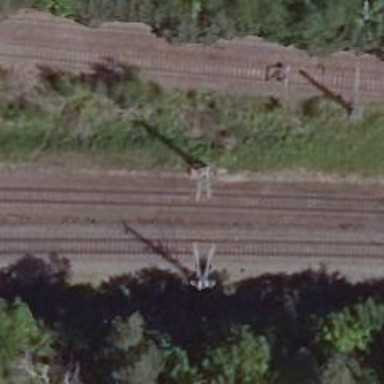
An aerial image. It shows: Milestone along the railway track with catenary mast.